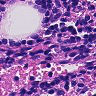
Metastatic tissue present: no